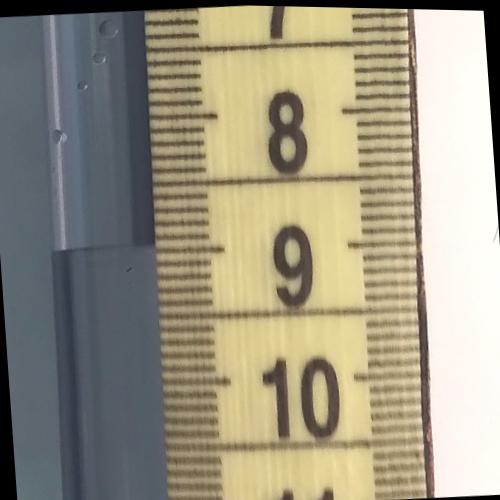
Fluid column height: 9.0 cm